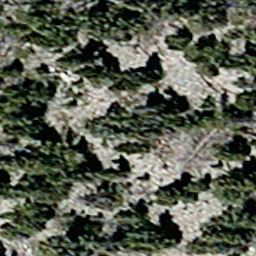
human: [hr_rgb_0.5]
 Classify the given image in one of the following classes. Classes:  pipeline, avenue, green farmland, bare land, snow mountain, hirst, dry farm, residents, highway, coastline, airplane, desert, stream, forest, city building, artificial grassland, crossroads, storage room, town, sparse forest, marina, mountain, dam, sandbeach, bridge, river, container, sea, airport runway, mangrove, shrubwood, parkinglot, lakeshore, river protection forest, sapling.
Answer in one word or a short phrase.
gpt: sparse forest